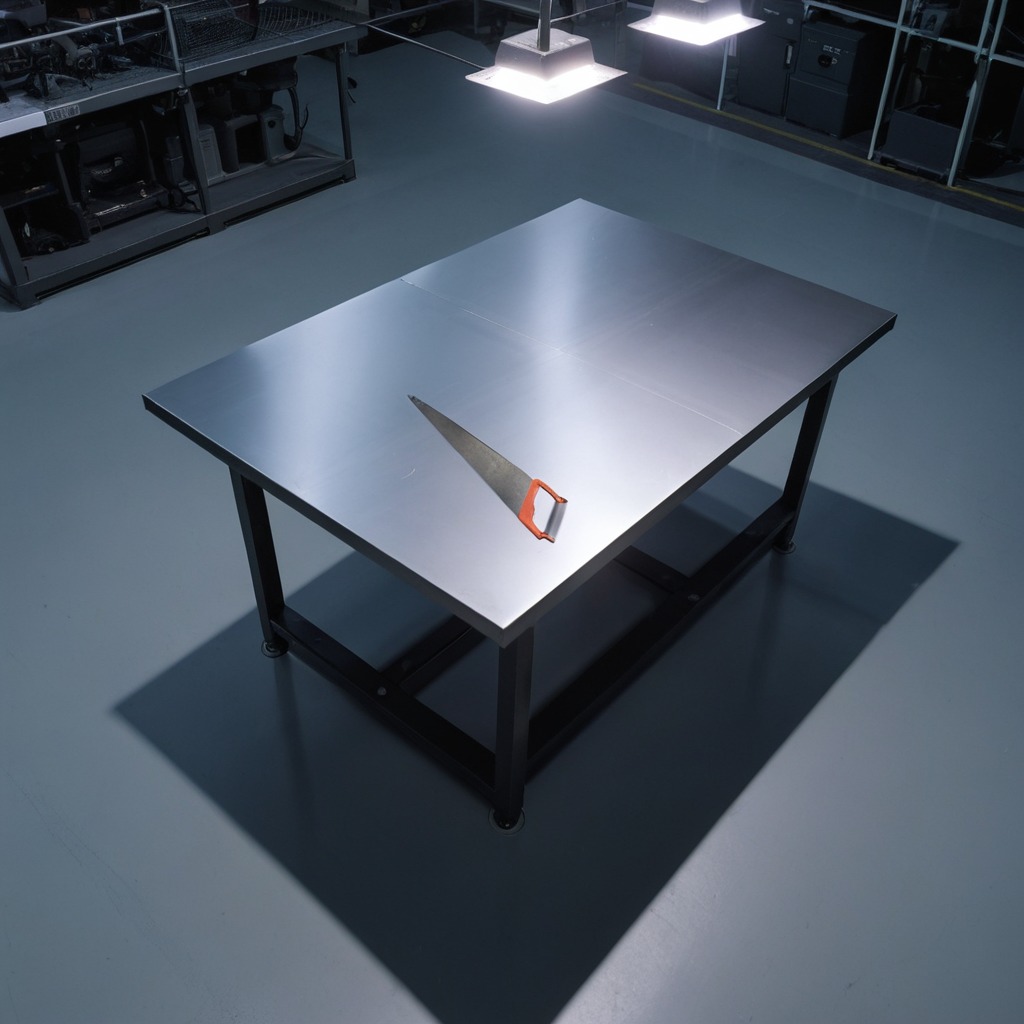
A metal saw lies on the tabletop in the basement.